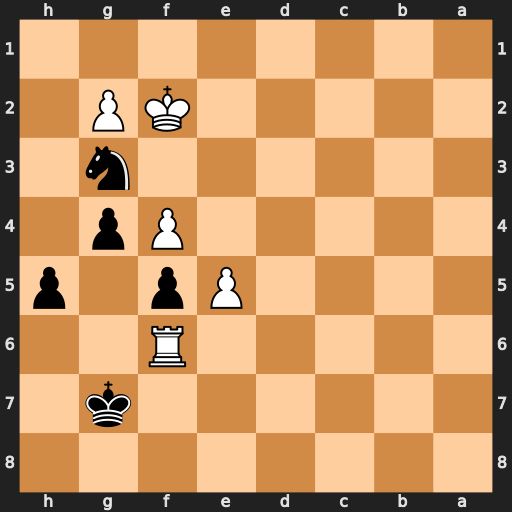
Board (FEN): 8/6k1/5R2/4Pp1p/5Pp1/6n1/5KP1/8
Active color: b
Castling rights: -
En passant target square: -
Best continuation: Ne4+ Ke3 Nxf6